Question: I'm trying to center a black right-pointing triangle in my div with no luck. The triangle is supposed to function as a button. I want the triangle to look like this inside of a box:

Currently, my triangle is to the far left of the box. How do I fix this to center it vertically and horizontally?
'''
.arrow-right {
width: 0;
height: 0;
border-style: solid;
border-width: 10px 0 10px 17.3px;
border-color: transparent transparent transparent black;
background-color: #ffcd11;
}
'''
'''
<div class="arrow">
<button class = "arrow-right"></button>
</div>
'''
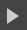
Answer: One solution would be ( if you already have the arrow inside a container ) . To use position absolute/relative. And position it in the middle of the parent element.
'''
.arrow-right {
width: 0;
height: 0;
border-style: solid;
border-width: 10px 0 10px 17.3px;
border-color: transparent transparent transparent black;
background: yellow;
position:absolute;
top: calc(50% - 10px);
left: calc(50% - 8.65px);
}
.arrow {
width:200px;
height: 100px;
background: yellow;
position:relative;
}
'''
'''
<div class="arrow">
<button class = "arrow-right"></button>
</div>
'''